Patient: sex M, age 46
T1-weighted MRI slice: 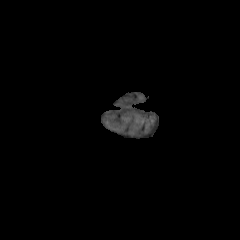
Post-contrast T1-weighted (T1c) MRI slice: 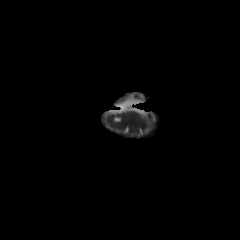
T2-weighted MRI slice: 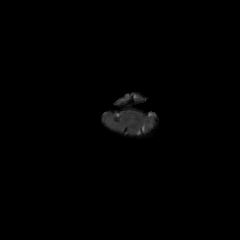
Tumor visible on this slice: no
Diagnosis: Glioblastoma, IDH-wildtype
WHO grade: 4